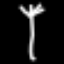
Label: fork